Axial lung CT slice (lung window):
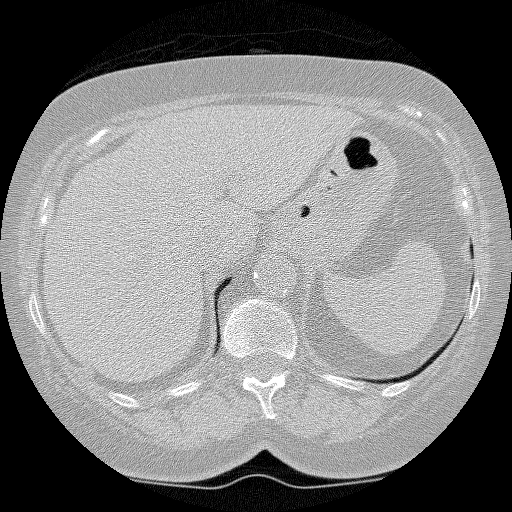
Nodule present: no